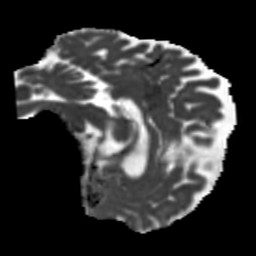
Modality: MD
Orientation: sagittal
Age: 71
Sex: female
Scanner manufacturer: siemens
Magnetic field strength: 3 T
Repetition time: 5.25 s
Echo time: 0.08 s